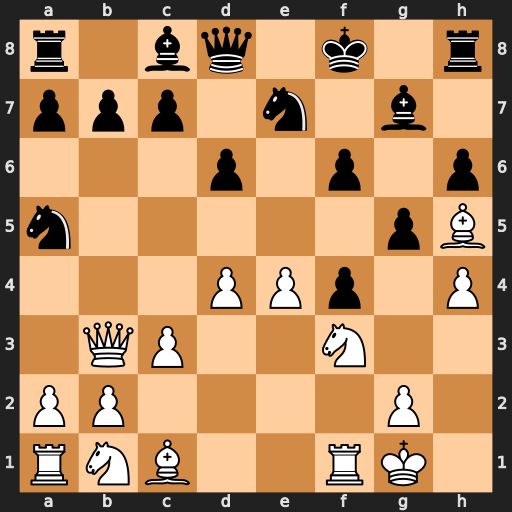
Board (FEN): r1bq1k1r/ppp1n1b1/3p1p1p/n5pB/3PPp1P/1QP2N2/PP4P1/RNB2RK1
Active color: w
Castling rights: -
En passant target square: -
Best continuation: Qf7#